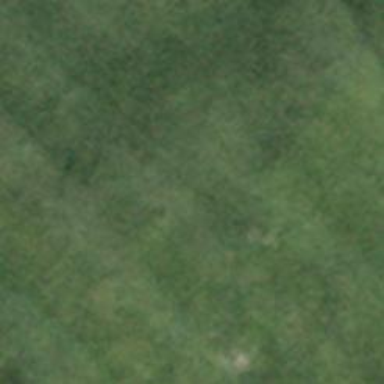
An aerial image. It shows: Golf hole.